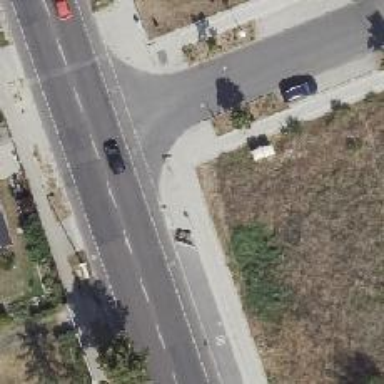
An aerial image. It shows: Asphalt footpath with unmarked crossing.